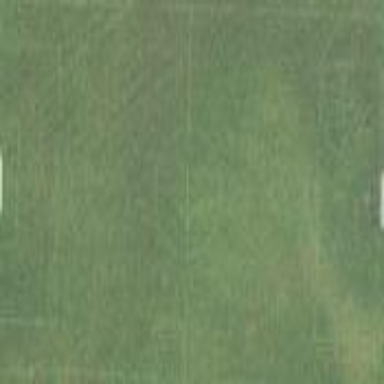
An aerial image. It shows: Soccer pitch for leisure land activities.